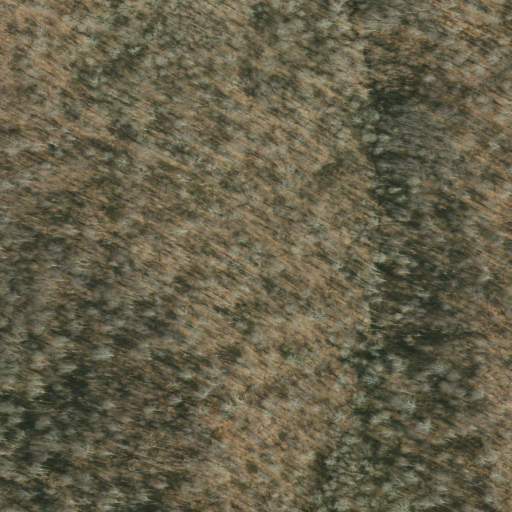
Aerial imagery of ridge(s) in Tennessee named Jane Ridge containing only deciduous forest